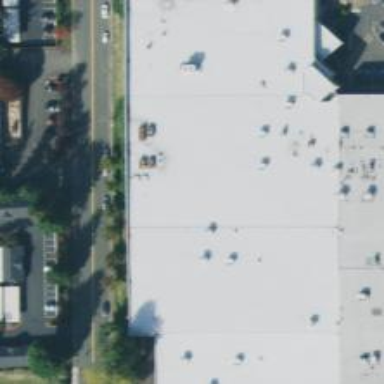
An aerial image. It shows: Flat roofed retail building that is supermarket.